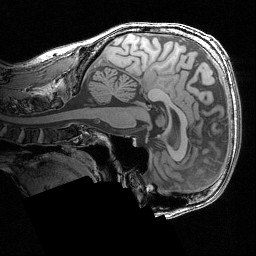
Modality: T1w
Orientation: sagittal
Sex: male
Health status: ill
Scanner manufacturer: siemens
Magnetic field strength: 3 T
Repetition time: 1.57 s
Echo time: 0.00342 s